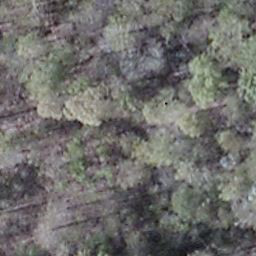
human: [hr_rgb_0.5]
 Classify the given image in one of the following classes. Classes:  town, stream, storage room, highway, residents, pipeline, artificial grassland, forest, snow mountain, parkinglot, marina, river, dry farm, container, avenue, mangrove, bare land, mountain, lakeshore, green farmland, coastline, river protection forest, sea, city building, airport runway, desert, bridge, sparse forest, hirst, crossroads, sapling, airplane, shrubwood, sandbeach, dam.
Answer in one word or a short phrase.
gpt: shrubwood